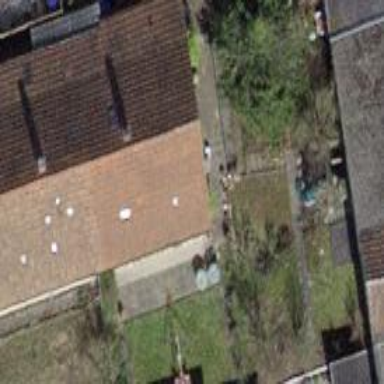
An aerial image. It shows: Semidetached house with gabled roof.